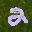
Label: 2